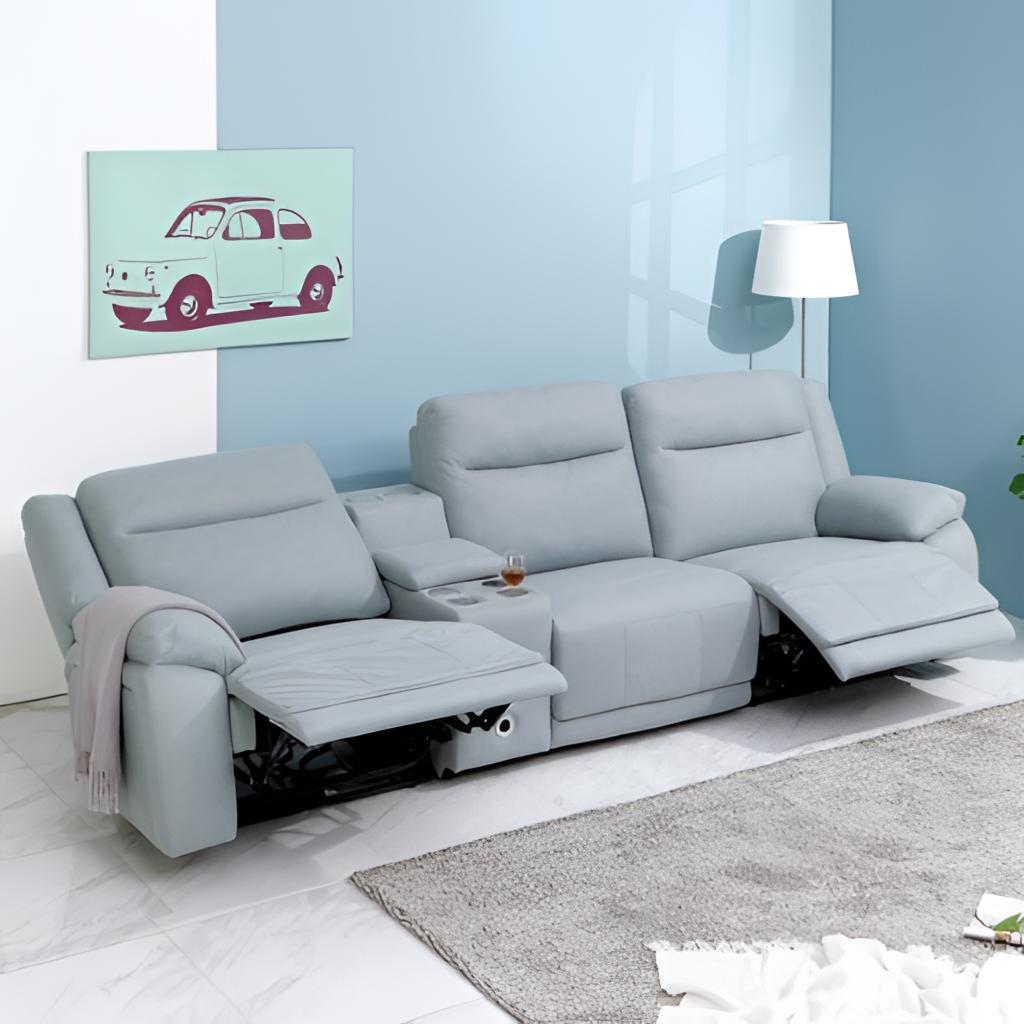
blue fabric reclining sofa, living room, contemporary, blue paint wallpaper, with solid pattern, tile flooring, with large square pattern